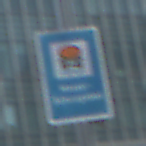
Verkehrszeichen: Wasserschutzgebiet
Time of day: MorningAfternoon
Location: Outdoor (Urban)
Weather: PartlyCloudy
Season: NotSpecified
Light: Natural